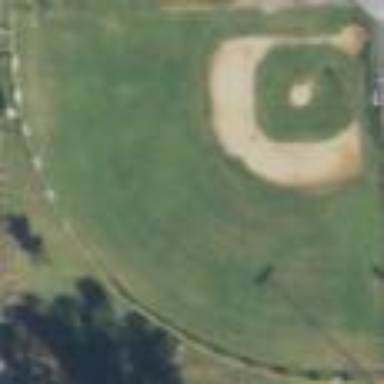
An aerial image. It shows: Baseball pitch surrounded by chain link fence.